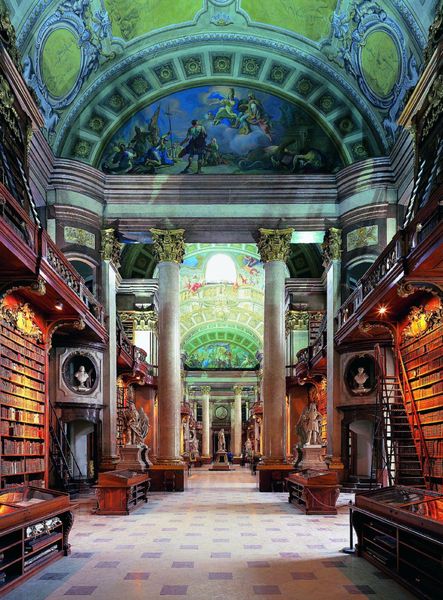
Titel: Hofbibliothek in Wien
Künstler: Johann Bernhard Fischer von Erlach
Standort: Wien, Hofbibliothek (EU - AUT)
Schlagwörter: blau, gemälde, schatten, grün, bunt, fenster, licht, marmor, raum, säulen, tische, rot, regal, barock, boden, gold, rosa, statue, bilder, bücher, bogen, farbe, saal, figuren, kuppel, erhaben, leiter, treppe, treppen, büste, stufen, galerie, bögen, gewölbe, kloster, kreuz, balustrade, kapitell, gesims, braum, fresken, bibliothek, regale, kassetten, deckengemälde, fresko, büsten, absperrung, nischen, vitrinen, deckenverzierung, gelander, pulte